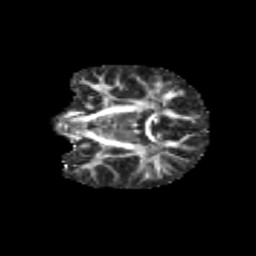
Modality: FA
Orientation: coronal
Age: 9
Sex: female
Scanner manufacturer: siemens
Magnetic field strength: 3 T
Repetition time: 3.8 s
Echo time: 0.07 s